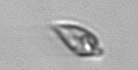
Label: Oxytoxum